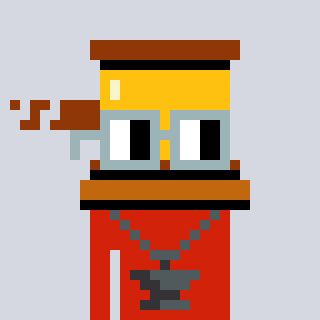
a pixel art character with square dark gray glasses, a gavel-shaped head and a red-colored body on a cool background